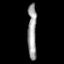
Tissue: skin
Cell type: Epithelial cells
Senescence score: 0.7544
Nuclear area (px): 481
Mean DAPI intensity: 155.541